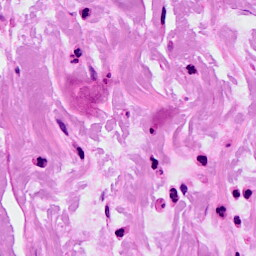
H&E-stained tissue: Breast